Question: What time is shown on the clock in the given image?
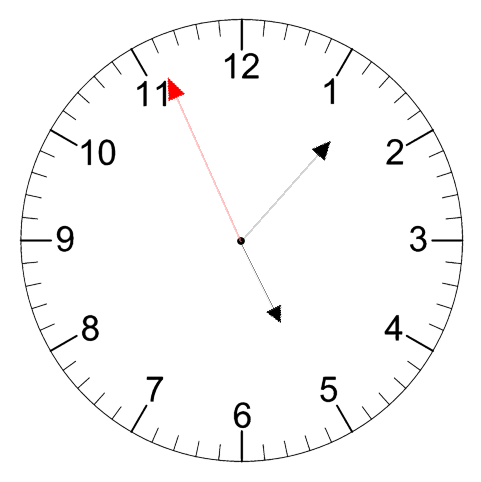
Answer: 05:06:56